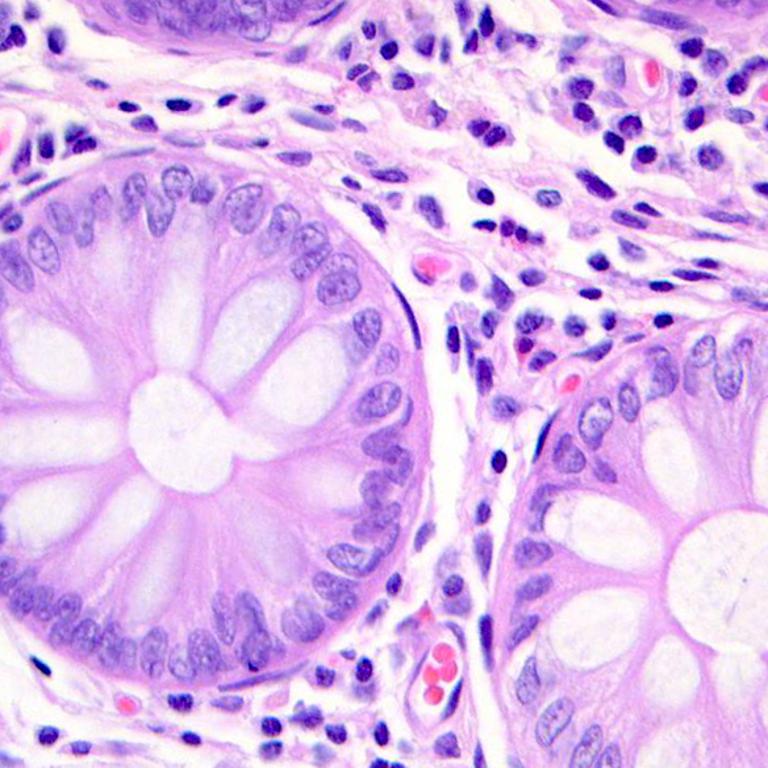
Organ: colon
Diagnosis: benign